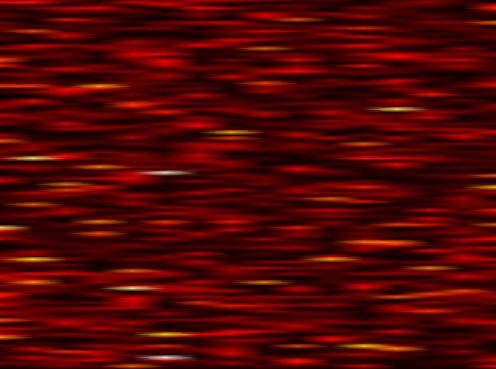
Label: UFMC